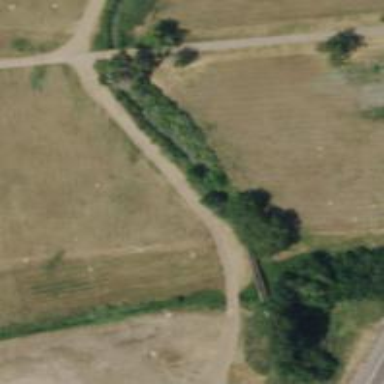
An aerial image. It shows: Aqueduct bridge over canal.